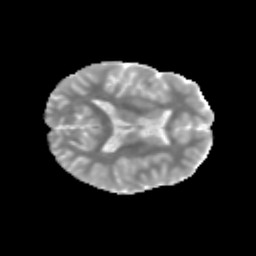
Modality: MD
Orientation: axial
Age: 11
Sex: male
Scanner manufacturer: siemens
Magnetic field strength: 3 T
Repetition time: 3.8 s
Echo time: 0.07 s